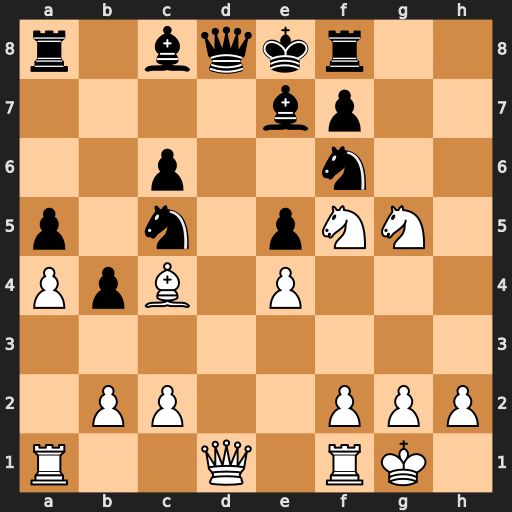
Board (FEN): r1bqkr2/4bp2/2p2n2/p1n1pNN1/PpB1P3/8/1PP2PPP/R2Q1RK1
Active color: w
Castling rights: q
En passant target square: -
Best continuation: Ng7#